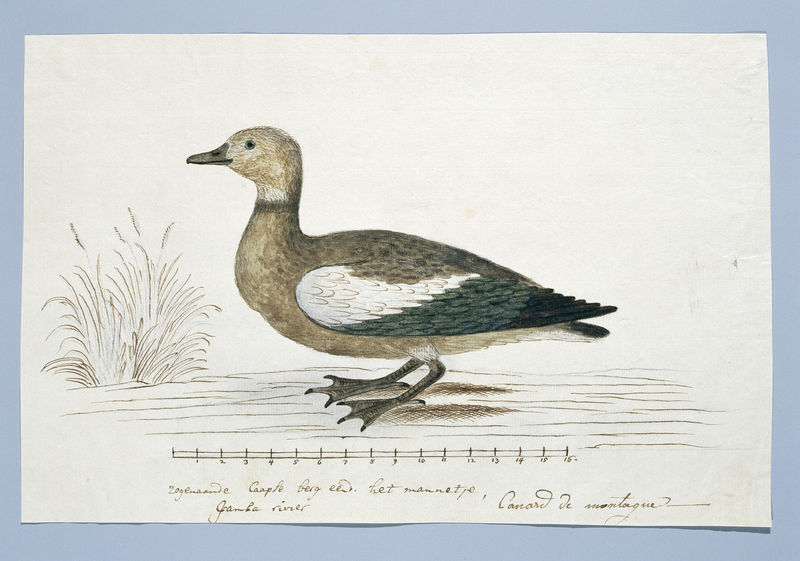
Titel: Kaapse mannetjesbergeend (Tadorna cana)
Künstler: Robert Jacob Gordon
Standort: Amsterdam
Institution: Rijksmuseum
Schlagwörter: flügel, ufer, augen, federn, hals, pflanze, schrift, ente, schnabel, brown, druck, feather, classical, eyes, grass, reeds, drawing, bird, illustration, wings, maßstab, scale, legs, beak, proportion, ruler, wildlife, duck, scientific, fowl